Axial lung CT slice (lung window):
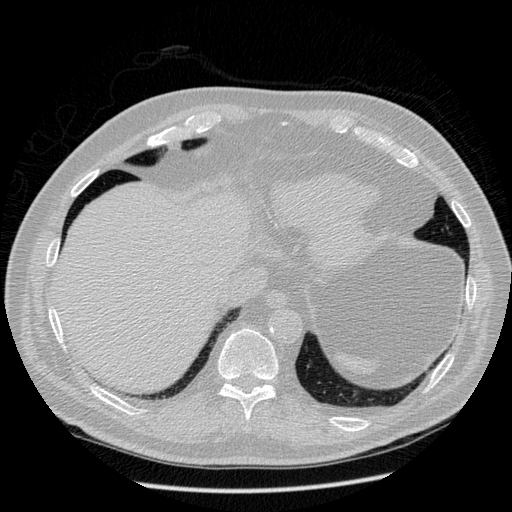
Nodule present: no